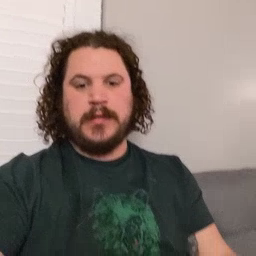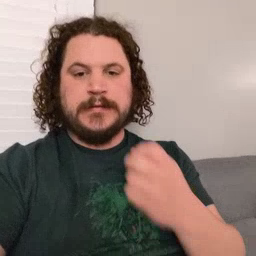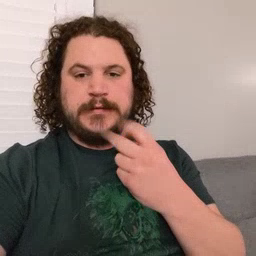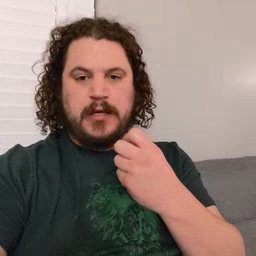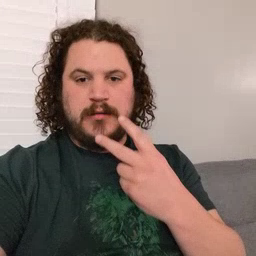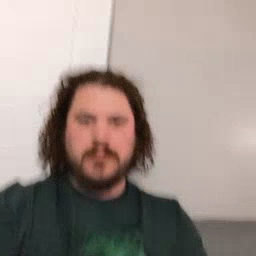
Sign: snack